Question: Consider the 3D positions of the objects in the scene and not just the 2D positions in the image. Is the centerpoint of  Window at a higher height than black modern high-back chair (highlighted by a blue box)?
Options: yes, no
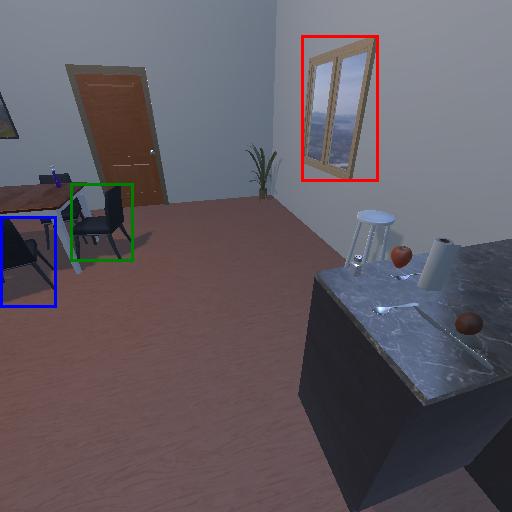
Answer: yes